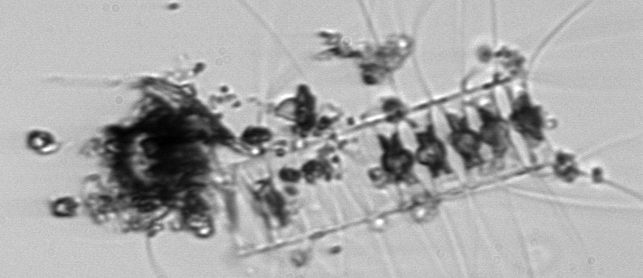
Label: Chaetoceros_didymus